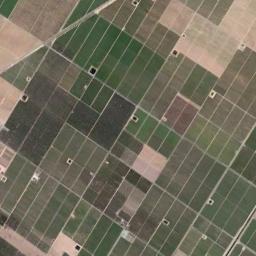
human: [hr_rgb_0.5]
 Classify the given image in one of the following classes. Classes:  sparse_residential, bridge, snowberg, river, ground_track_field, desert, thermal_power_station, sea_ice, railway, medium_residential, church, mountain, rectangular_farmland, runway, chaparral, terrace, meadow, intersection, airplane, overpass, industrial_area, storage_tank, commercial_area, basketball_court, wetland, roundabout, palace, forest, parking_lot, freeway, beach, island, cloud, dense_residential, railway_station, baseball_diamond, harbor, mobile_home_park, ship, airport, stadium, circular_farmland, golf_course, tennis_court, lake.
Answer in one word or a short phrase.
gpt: rectangular_farmland